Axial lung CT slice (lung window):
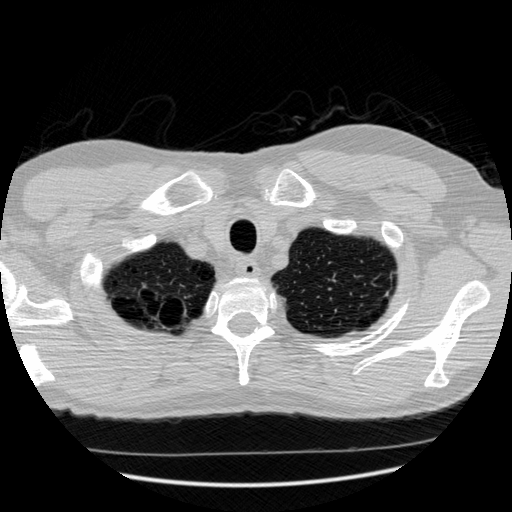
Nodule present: no